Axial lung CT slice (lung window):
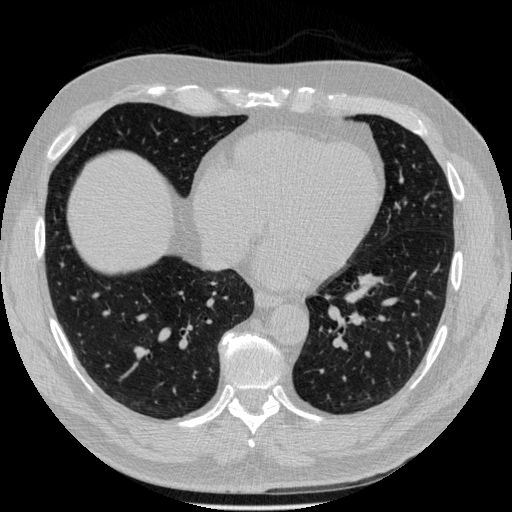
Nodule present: no